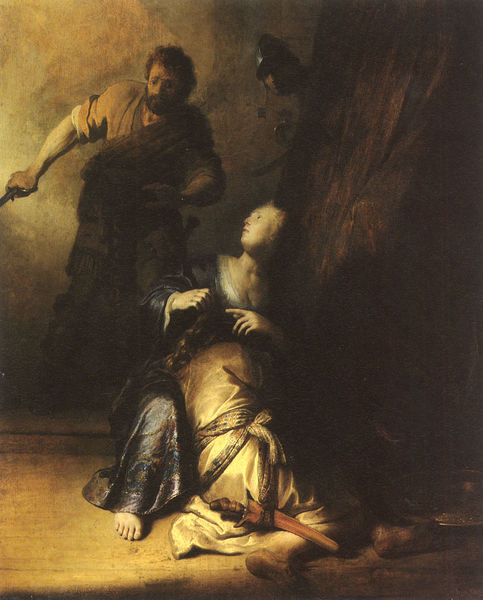
Titel: Simson, von Delila verraten
Künstler: Harmensz van Rijn Rembrandt
Institution: Berlin, Staatliche Museen zu Berlin, Preußischer Kulturbesitz
Schlagwörter: dunkel, gemälde, mann, schatten, schlaf, frau, licht, messer, rembrandt, tod, fels, angst, barfuß, schwert, furcht, helm, trost, gefangene, dolch, drama, mörder, entdeckung, bedohung